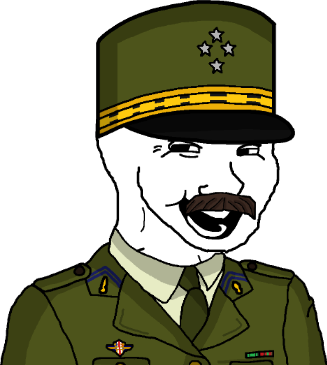
Label: 5_Smugjak